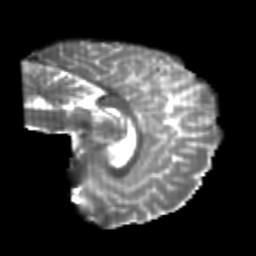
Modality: T2w
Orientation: sagittal
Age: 20
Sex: female
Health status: healthy
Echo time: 0.074 s